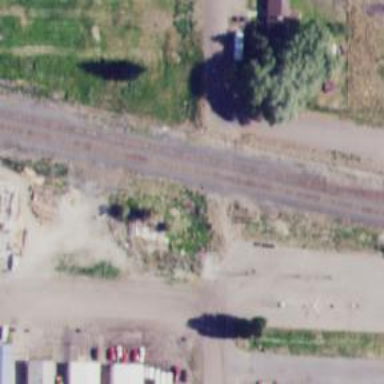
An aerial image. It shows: Railway spur service.